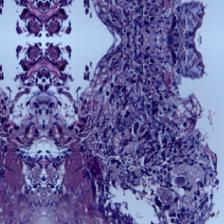
Diagnosis: OSCC